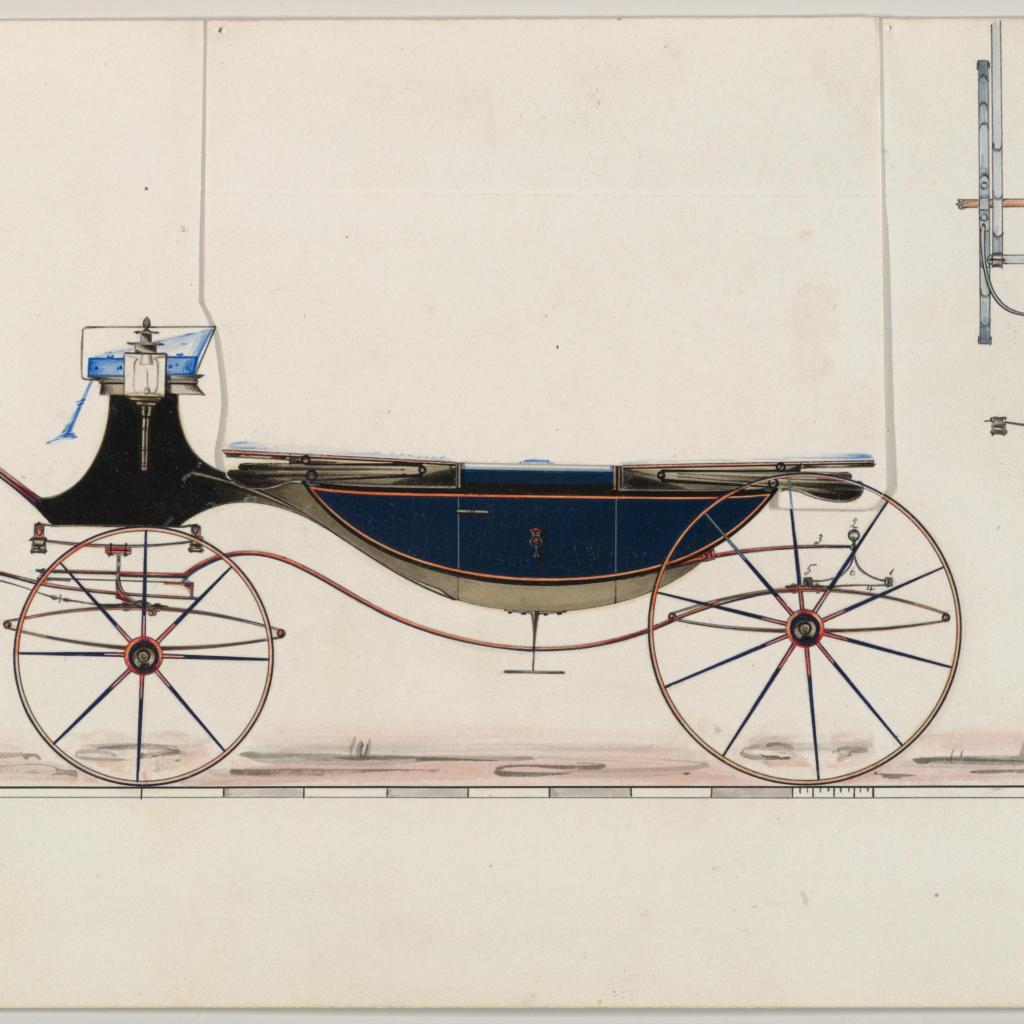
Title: Design for Landau, no. 997
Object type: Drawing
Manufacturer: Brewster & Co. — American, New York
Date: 1850–70
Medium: Pen and black ink, watercolor and gouache with gum arabic
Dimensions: sheet: 6 1/16 x 9 5/8 in. (15.4 x 24.4 cm)
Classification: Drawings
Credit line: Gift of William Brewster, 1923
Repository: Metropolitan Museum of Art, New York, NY